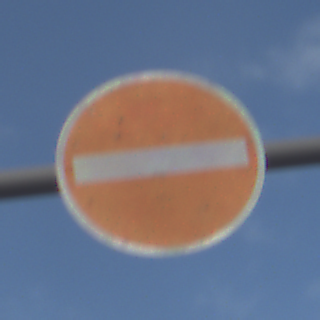
Verkehrszeichen: VerbotDerEinfahrt
Umgebung: Outdoor, Suburban
Tageszeit: MorningAfternoon
Wetter: PartlyCloudy
Licht: Natural
Jahreszeit: NotSpecified
Kontrast: LowContrast